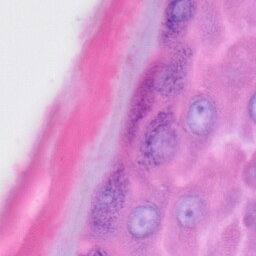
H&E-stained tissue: Skin